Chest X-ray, PA view. Patient: 27 years old, sex M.
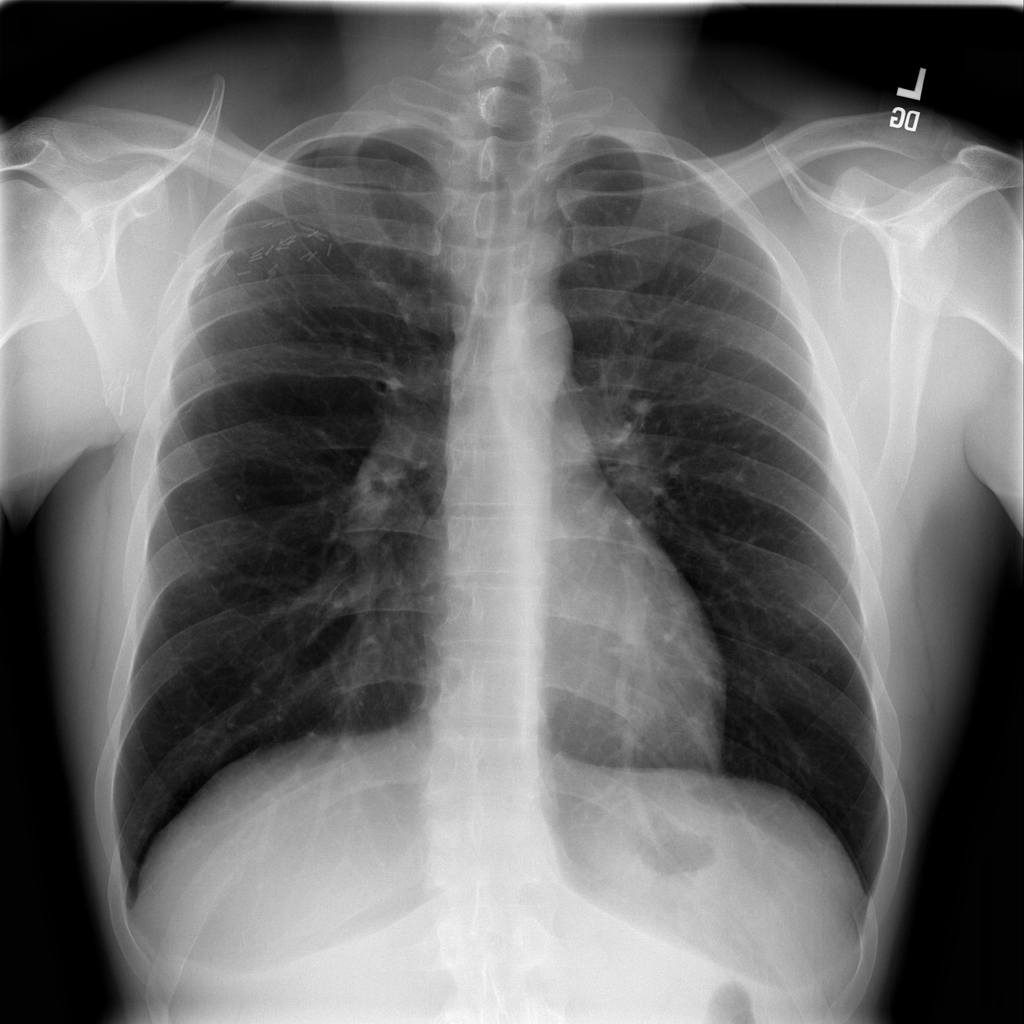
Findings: No Finding